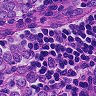
Metastatic tissue present: yes